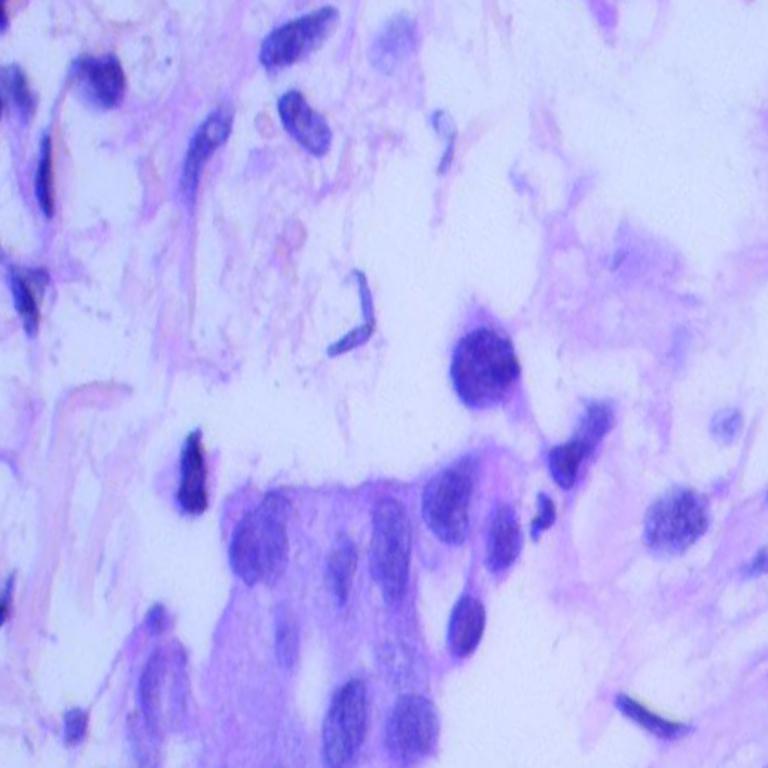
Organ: lung
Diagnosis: adenocarcinomas